Interaction volume radius: 10 \u00c5
Interaction volume height: 10 \u00c5
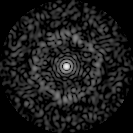
Disorder parameter: 0.7924